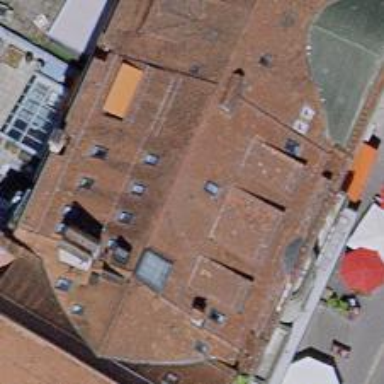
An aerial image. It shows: Restaurant.